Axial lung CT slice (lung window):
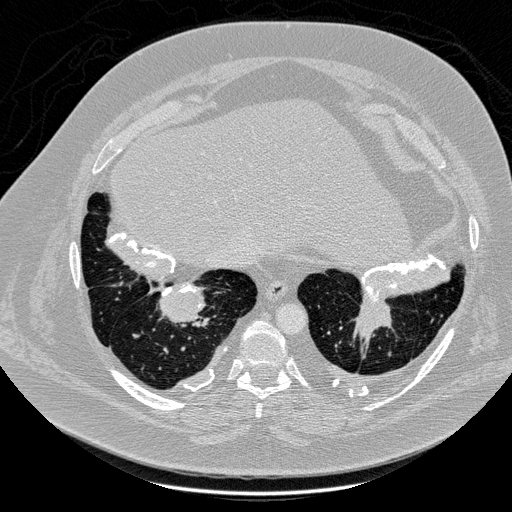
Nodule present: yes
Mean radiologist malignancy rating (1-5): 5